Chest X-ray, AP view. Patient: 18 years old, sex F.
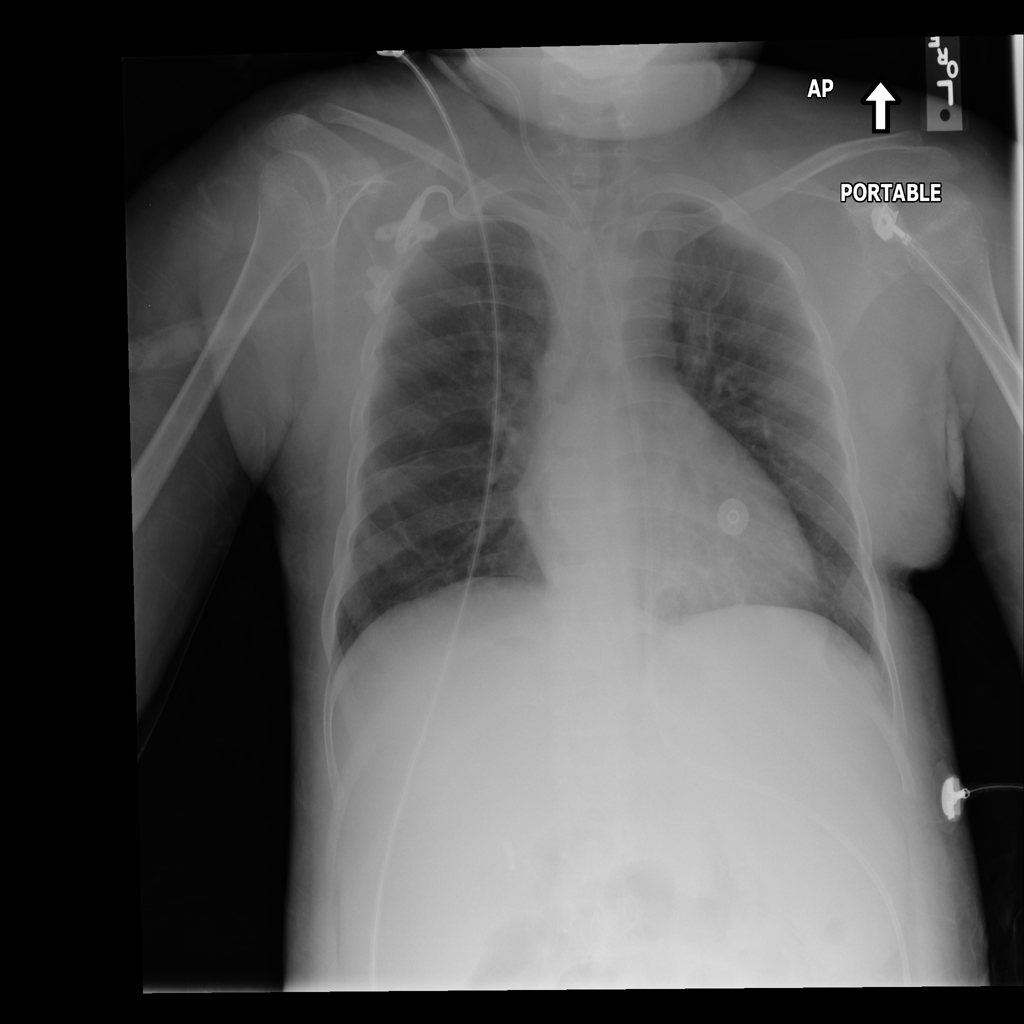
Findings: Infiltration